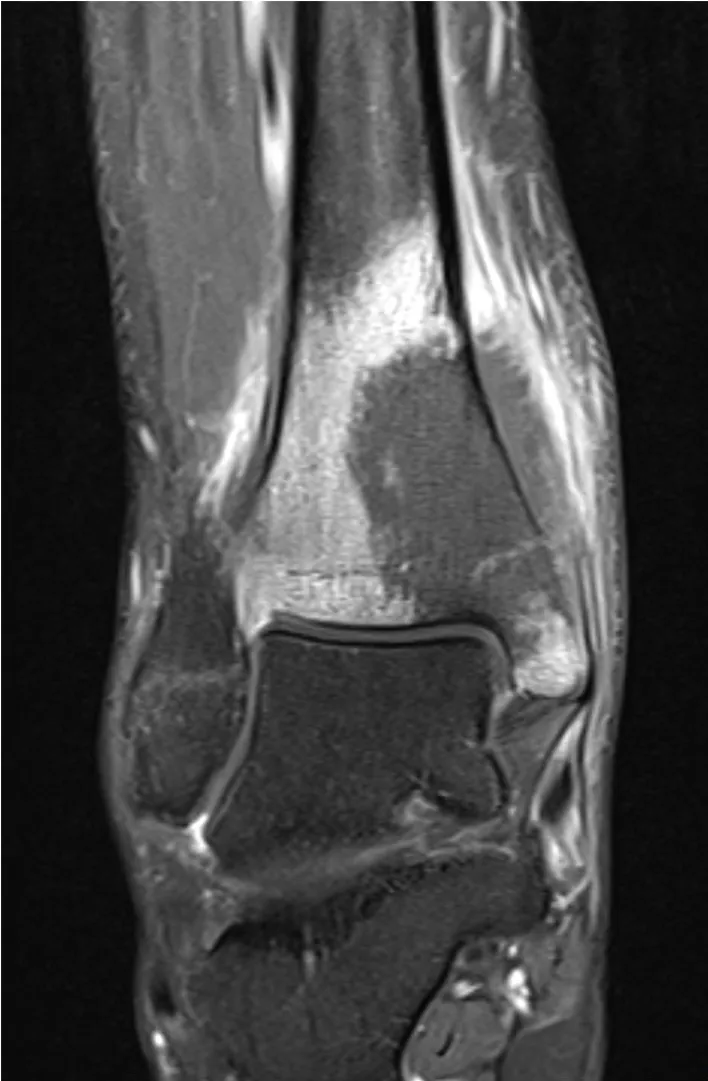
MRI, coronal section of right ankle, T1 weighted image.
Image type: radiology (mri)